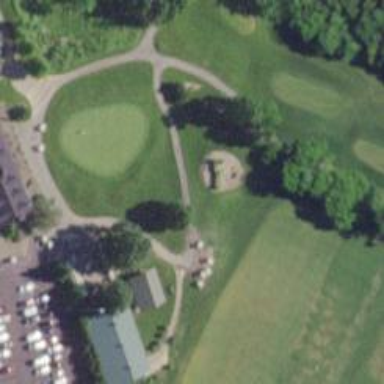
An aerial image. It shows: Pathway for golfing.